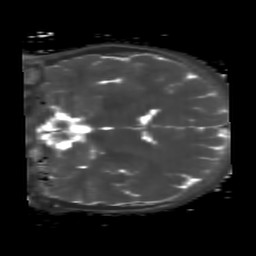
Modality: T2map
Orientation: coronal
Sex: male
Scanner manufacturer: siemens
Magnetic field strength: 3 T
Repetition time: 4 s